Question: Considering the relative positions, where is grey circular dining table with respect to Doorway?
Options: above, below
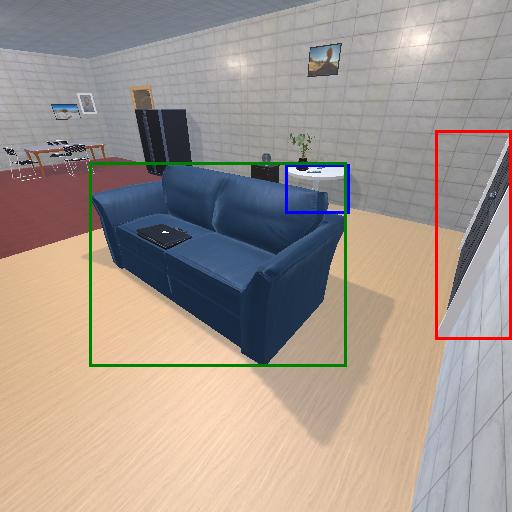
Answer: above